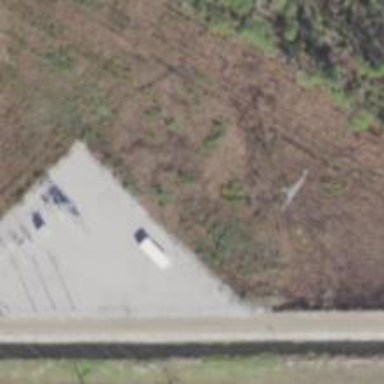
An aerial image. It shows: Distribution power substation secured by fence.